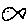
Label: fish